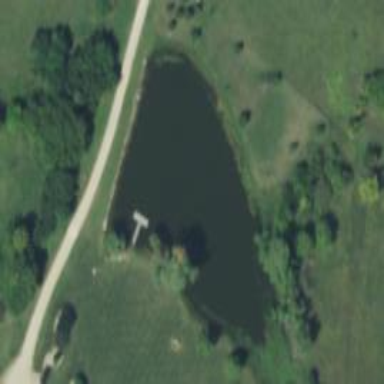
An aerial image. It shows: Pond surrounded by natural water.